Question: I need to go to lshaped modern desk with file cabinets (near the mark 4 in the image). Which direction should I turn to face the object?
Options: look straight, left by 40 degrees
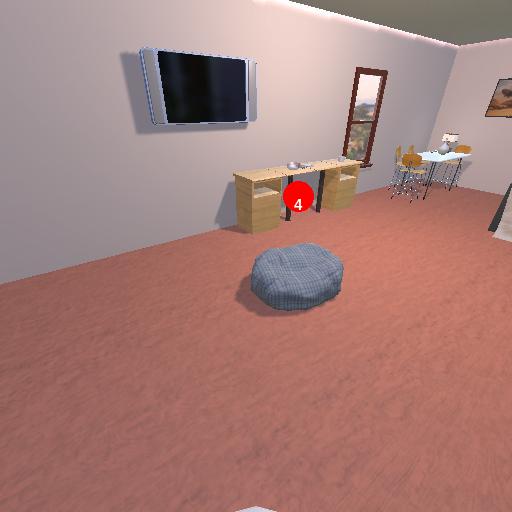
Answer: look straight